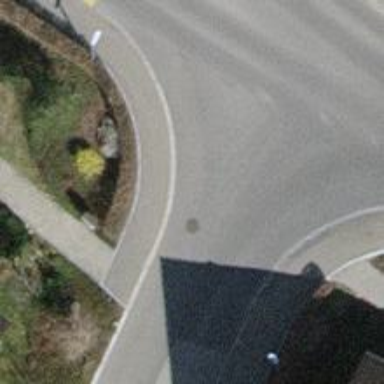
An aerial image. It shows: Residential road with asphalt surface and separate sidewalk.